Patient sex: F
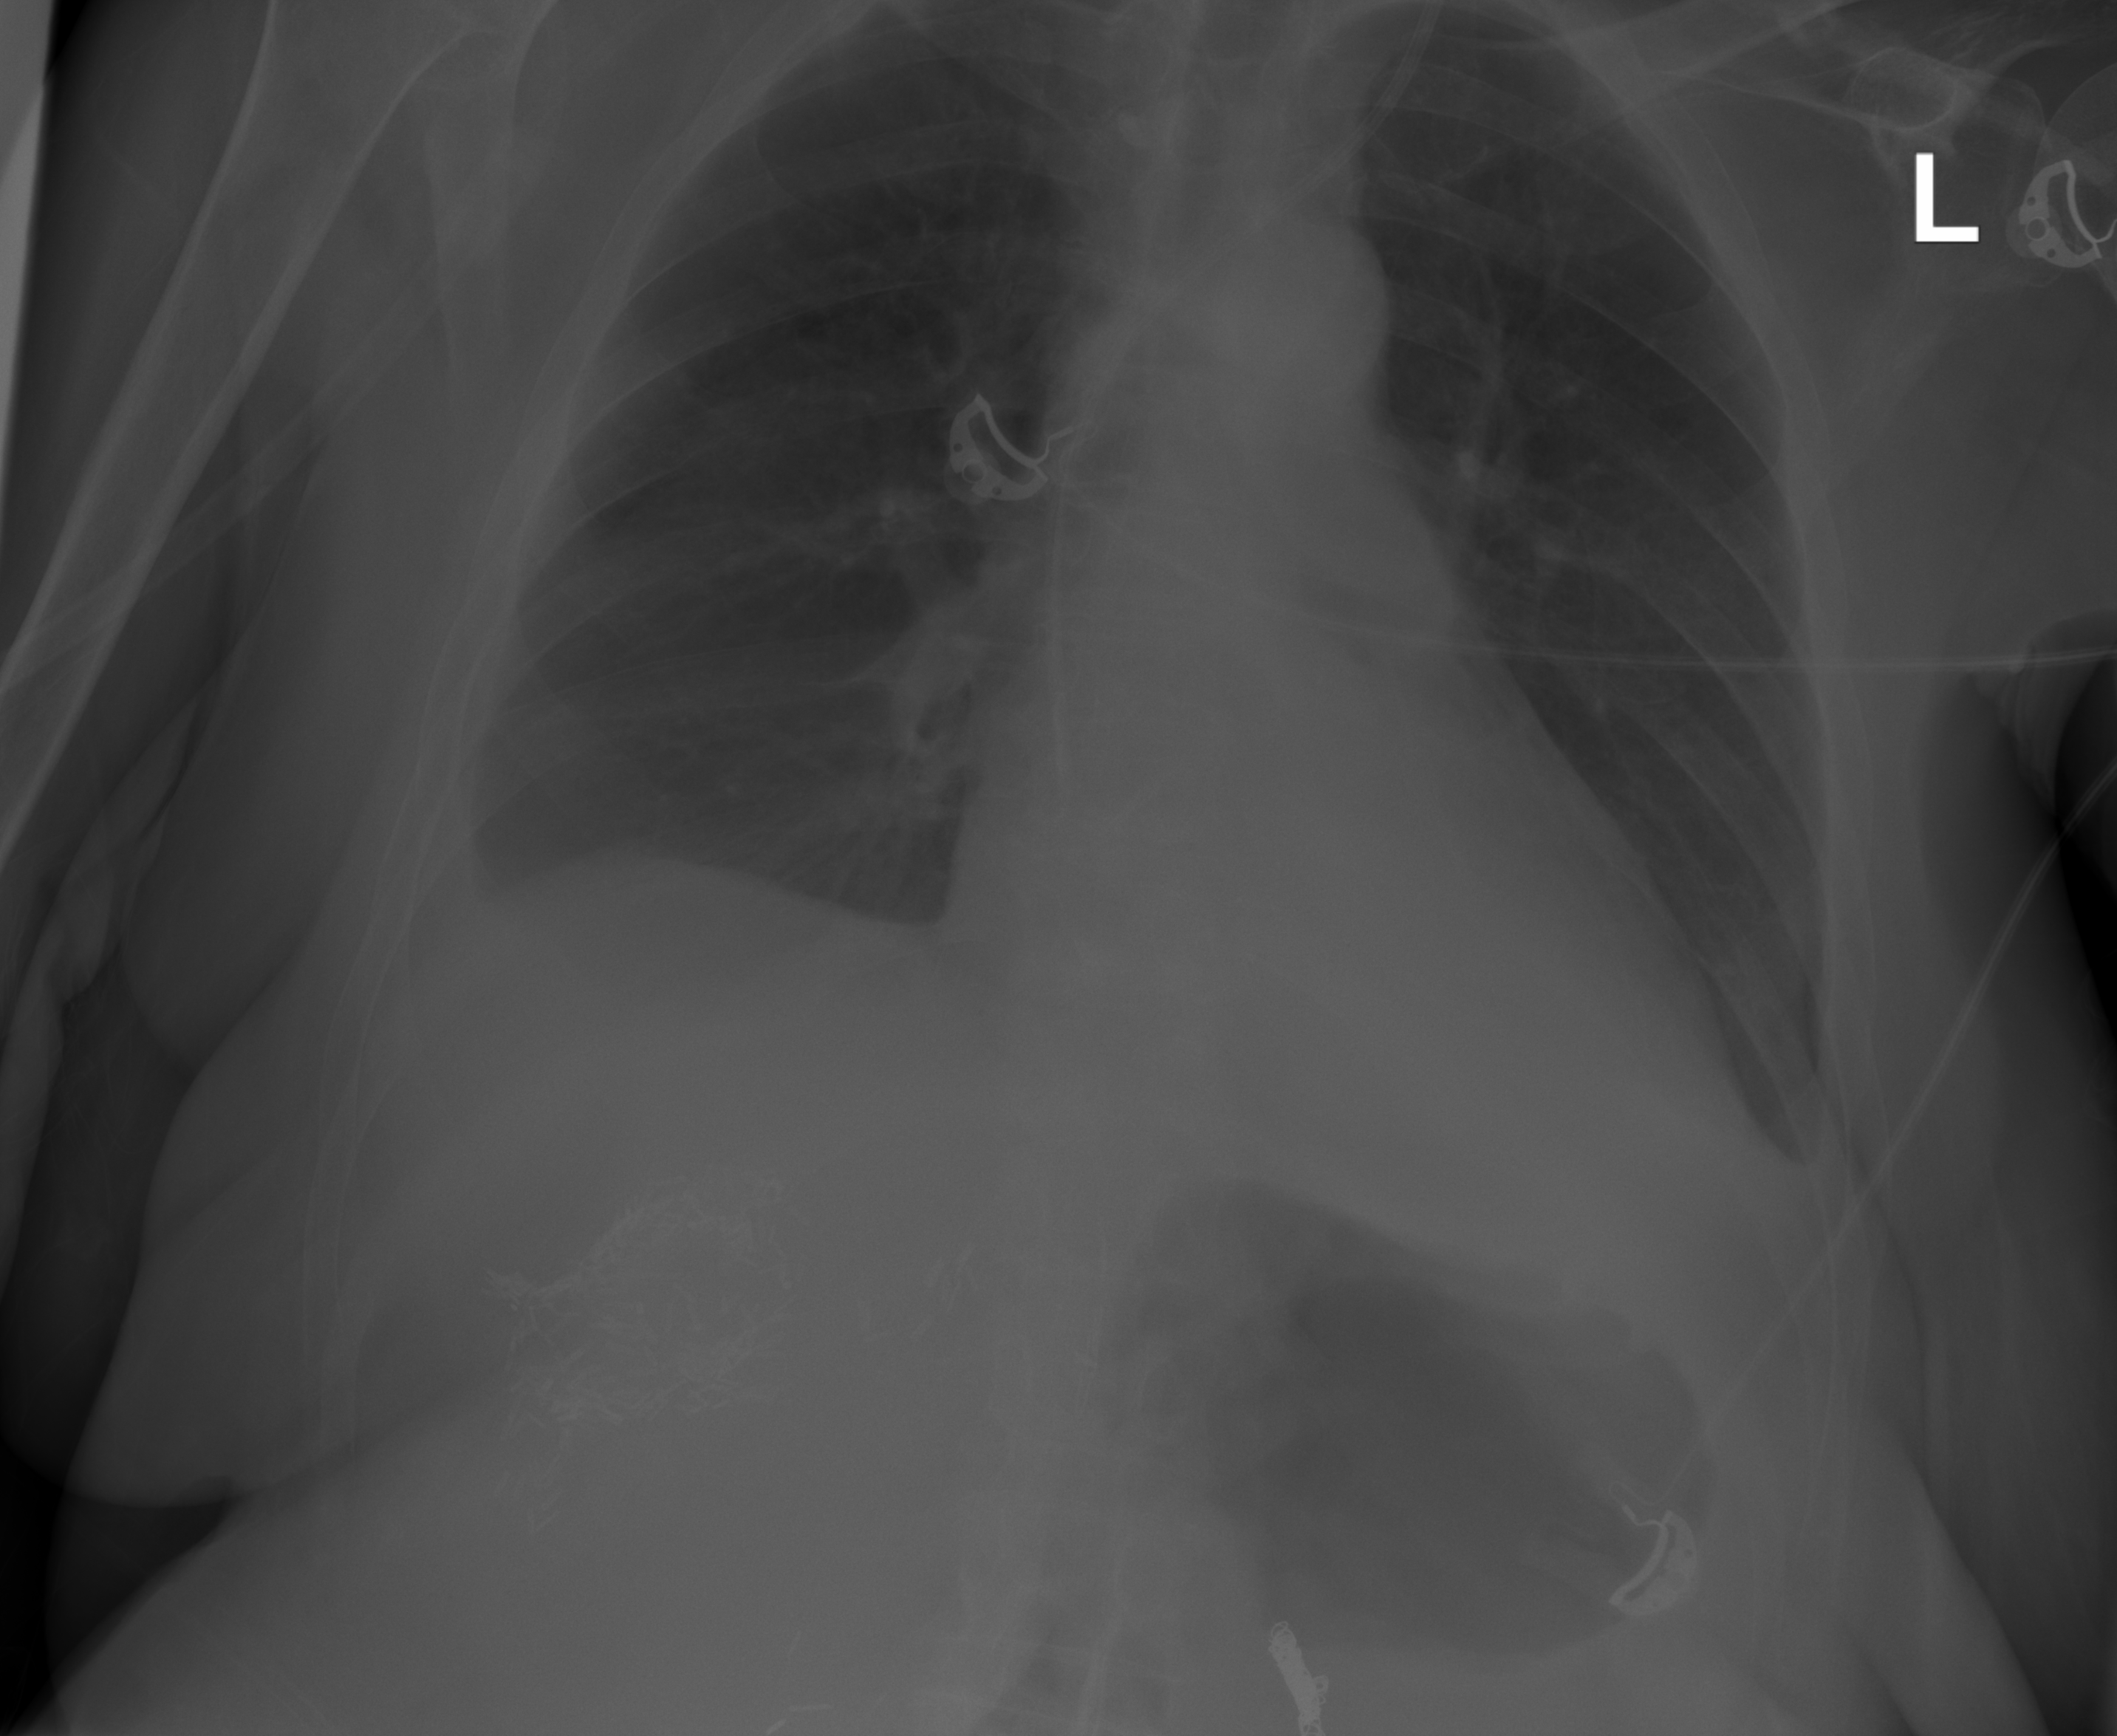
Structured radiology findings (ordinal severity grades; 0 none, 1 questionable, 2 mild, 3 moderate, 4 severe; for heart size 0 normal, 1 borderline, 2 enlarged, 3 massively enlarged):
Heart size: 1
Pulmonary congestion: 0
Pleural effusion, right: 2
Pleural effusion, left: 1
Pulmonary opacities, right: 0
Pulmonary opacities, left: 0
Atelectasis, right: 2
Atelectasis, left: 0